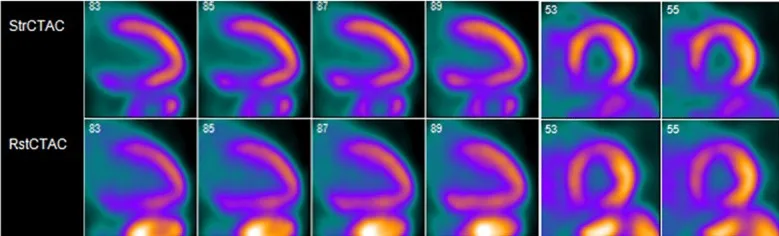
Cardiac positron emission tomography showing a medium-sized, moderate-severity, partially reversible defect in the proximal and mid inferior and inferoseptal segments.
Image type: radiology (pet)